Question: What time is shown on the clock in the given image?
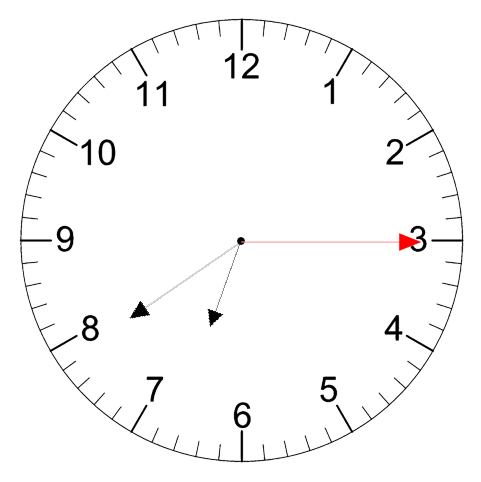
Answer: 06:39:15